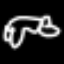
Label: frog